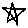
Label: star